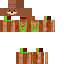
A female animal skin with medium skin, wearing brown long hair dressed in a green_skin robe top and brown pants, featuring a closed mouth.